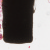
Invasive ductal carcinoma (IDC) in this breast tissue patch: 0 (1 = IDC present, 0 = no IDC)